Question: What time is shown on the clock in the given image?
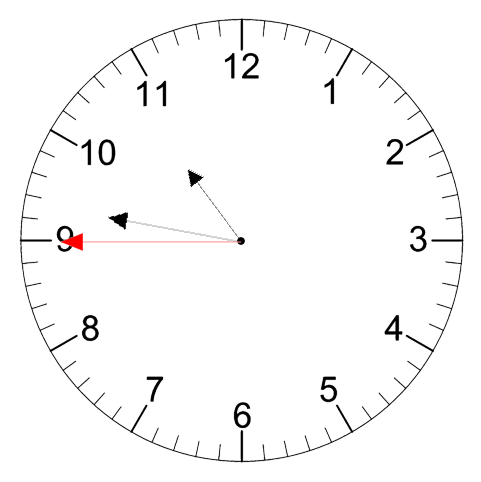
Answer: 10:46:45